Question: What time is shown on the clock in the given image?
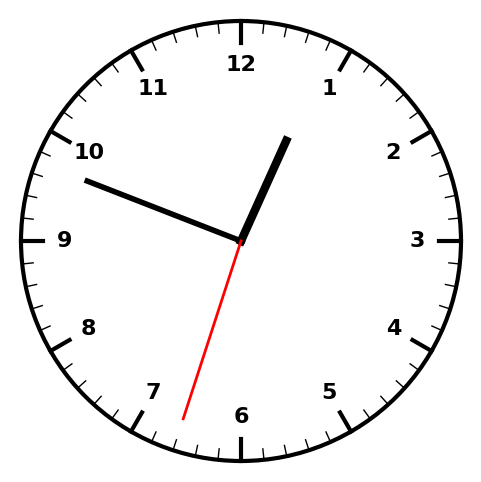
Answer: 12:48:33